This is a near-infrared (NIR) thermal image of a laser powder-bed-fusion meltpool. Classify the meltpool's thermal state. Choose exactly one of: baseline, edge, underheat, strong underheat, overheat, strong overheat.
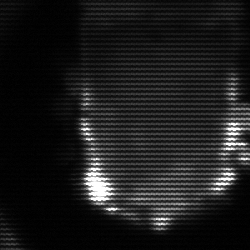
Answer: baseline